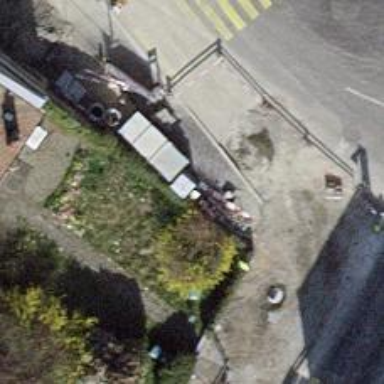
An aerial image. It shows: Recycling container for green waste at the recycling facility.